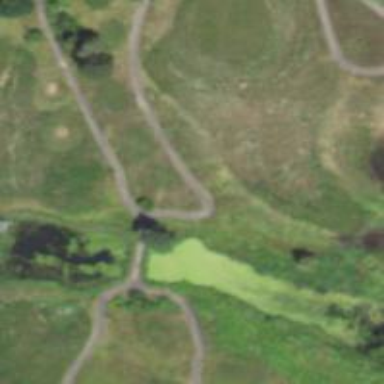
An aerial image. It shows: Pathway for golfing.